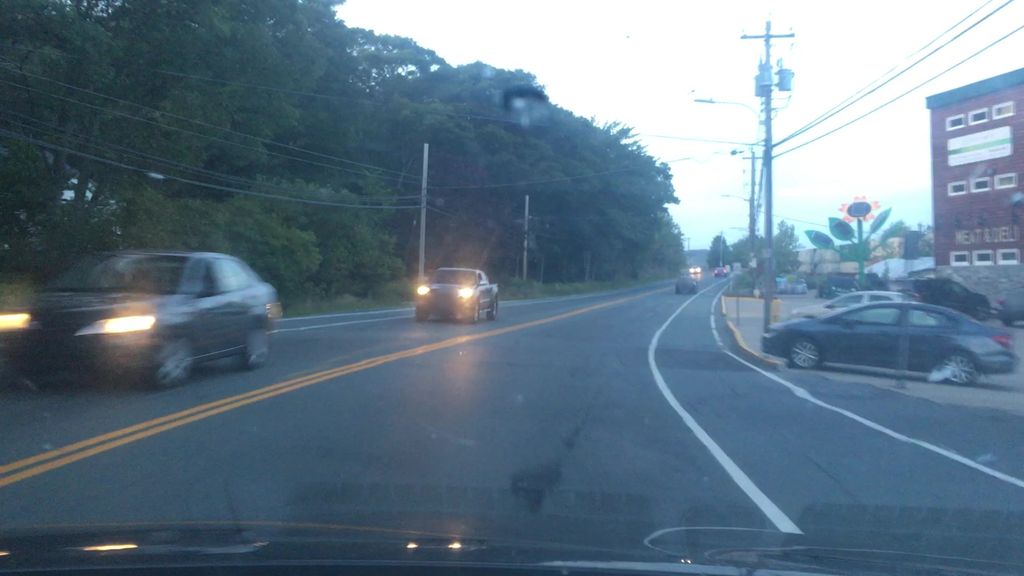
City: halifax